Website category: auto
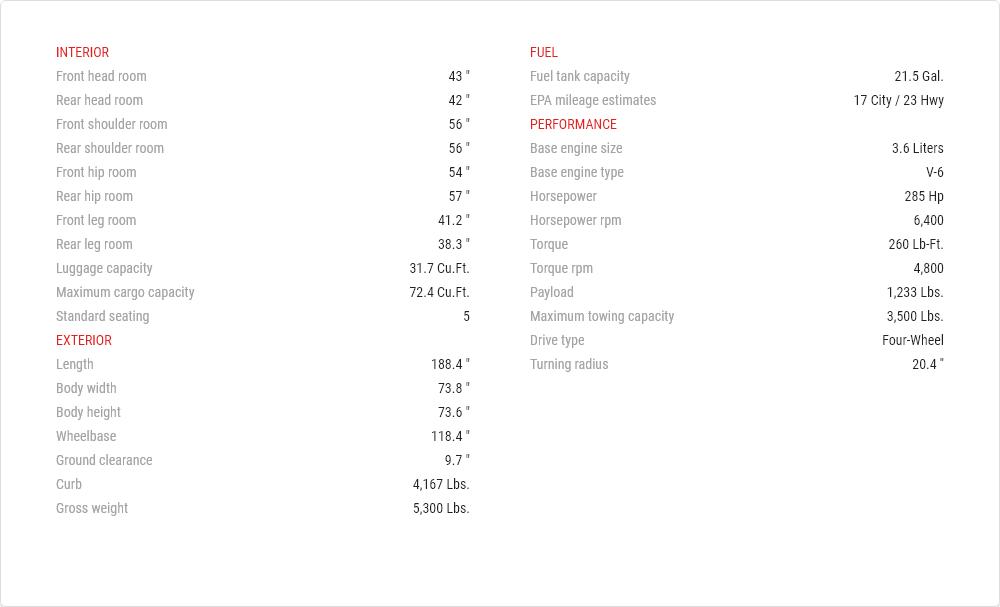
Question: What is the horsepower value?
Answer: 285 hp

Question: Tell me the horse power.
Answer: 285 hp

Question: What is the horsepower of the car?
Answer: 285 hp

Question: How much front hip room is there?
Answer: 54 "

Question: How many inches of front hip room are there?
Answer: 54 "

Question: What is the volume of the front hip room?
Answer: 54 "

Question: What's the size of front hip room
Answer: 54 "

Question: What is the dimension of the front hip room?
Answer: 54 "